Question: Following is the code to find DFT of a 64 * 64 image. It is a 3 channel image, so I am extracting Green channel out of it and working on it. I think the program is not giving the desired output. Please check it and let me know whether I am doing right or wrong?
This is the image i am using

'''
#include "stdafx.h"
#include "opencv\highgui.h"
#include "opencv\cv.h"
using namespace cv;
#define _USE_MATH_DEFINES
#include<math.h>
#include<iostream>
#include<complex>
int main()
{
Mat im = imread("joker.jpg");
Mat im1(64, 64, CV_8UC1);
Mat im2(64, 64, CV_64FC1);
int from_to[] = {1,0};
mixChannels(&im, 1, &im1, 1, from_to, 1);
for (int u = 0; u < 64; u++)
{
for (int v = 0; v <64; v++)
{
double sum1 = 0, sum2 = 0;
for (int x = 0; x < 64; x++)
{
for (int y = 0; y < 64; y++)
{
auto c = std::complex<double>(cos(2 * M_PI*(u*x / 64.0 + v*y / 64.0)), -sin(2 * M_PI*(u*x / 64.0 + v*y / 64.0)));
double temp2 = std::real(c);
double temp3 = std::imag(c);
sum1 = sum1 + im1.at<uchar>(x,y) * temp2;
sum2 = sum2 + im1.at<uchar>(x,y) * temp3;
}
}
/* Finding the Frquency spectrum */
double t = round(sqrt(pow(sum1, 2) + pow(sum2, 2)));
im2.at<double>(u, v) = t;
}
}
double min, max;
minMaxIdx(im2, &min, &max);
/*Scaling to a range between 0 - 255 */
for (int i = 0; i < 64; i++)
{
for (int j = 0; j < 64; j++)
{
im2.at<double>(i, j) = 255 / (max - min)*(im2.at<double>(i, j)-min);
}
}
namedWindow("output2");
imshow("output2", im2);
waitkey(0);
}
'''
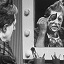
Answer: replacing your final conversion code with a (total unscientific):
'''
Mat im3;
im2.convertTo(im3, CV_8U, .04);
imshow("output2", im3);
'''
gives:

also, since it's a grayscale img, you could simplify the input :
'''
Mat im1 = imread("joker.jpg", 0); // read as 1chan grayscale
'''
and skip the mixChannels part
---
for the fun of it, let's try opencv's builtin dct ;)
'''
Mat im = imread("joker.jpg", 0);
im.convertTo(im1, CV_64F, 1.0/255); // [0..1]
Mat im2;
dct(im1,im2);
Mat im3;
im2.convertTo(im3, CV_8U, 255); //[0..255]
imshow("output2", im3);
'''